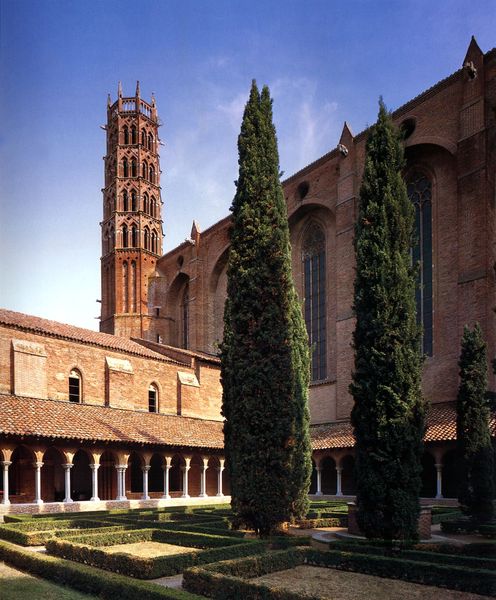
Titel: Ehemalige Dominikanerkirche Les Jacobins in Toulouse
Standort: Toulouse (EU - F)
Schlagwörter: baum, blau, himmel, schatten, bäume, grün, kirchturm, fenster, säulen, rot, busch, büsche, kirche, sonne, gotik, dachziegel, turm, garten, italien, sonnenlicht, mauer, ziegel, hecke, backstein, foto, arkade, umgang, kloster, dom, mauerwerk, zypresse, groß, arkaden, kapitell, beete, pinien, buchs, labyrinth, campanile, säulengang, kreuzgang, bogengang, hecken, adrium